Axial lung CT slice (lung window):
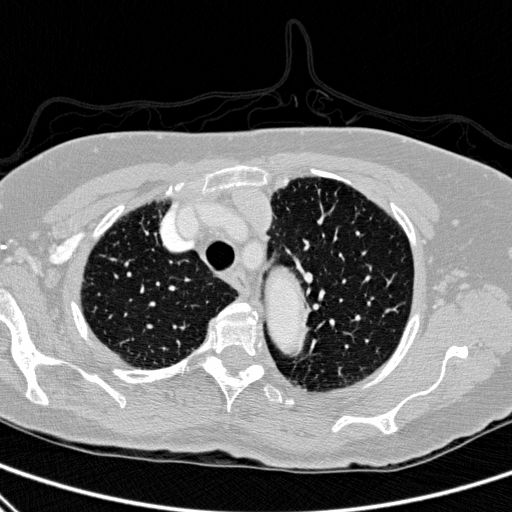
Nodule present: no